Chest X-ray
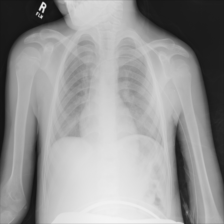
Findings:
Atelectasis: negative
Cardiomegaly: negative
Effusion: negative
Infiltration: negative
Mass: negative
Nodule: negative
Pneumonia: negative
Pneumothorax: negative
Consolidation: negative
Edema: negative
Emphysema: negative
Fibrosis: negative
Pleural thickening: negative
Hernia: negative